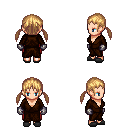
a pixel art fantasy rpg character, female body template, human, light skin, brown robe, red pants, light blonde twin-tailed hairstyle, metal gloves, gray slippers, four views (front, back, left, right), 2x2 character sprite sheet, small pixel art, hard edges, no anti-aliasing